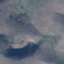
Label: HerbaceousVegetation